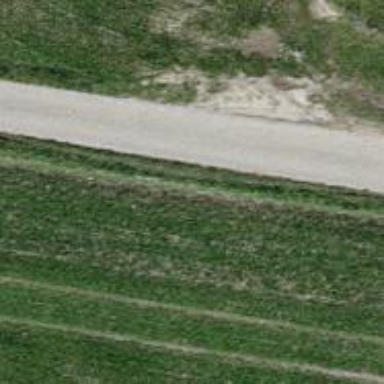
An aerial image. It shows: Paved track with Grade 1 surface.